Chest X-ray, AP view. Patient: 55 years old, sex F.
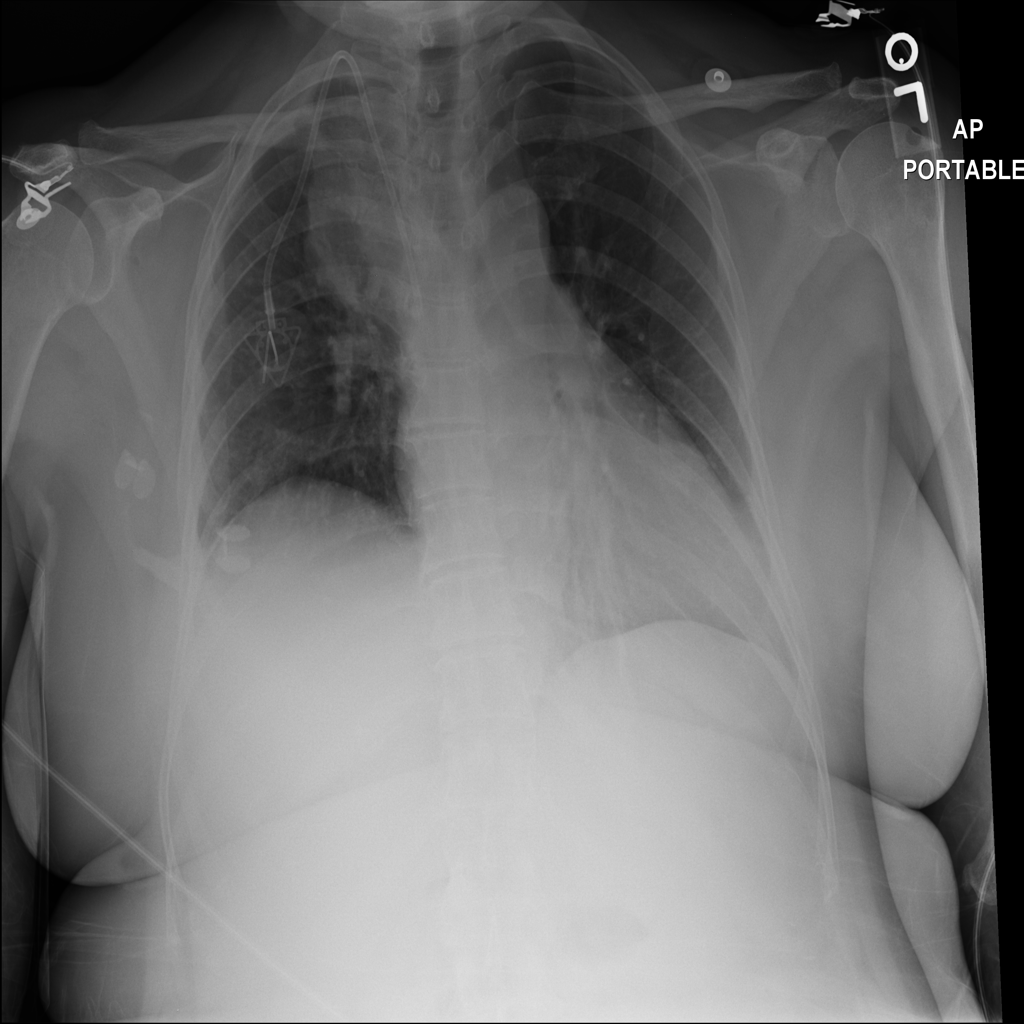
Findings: Infiltration